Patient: sex M, age 58
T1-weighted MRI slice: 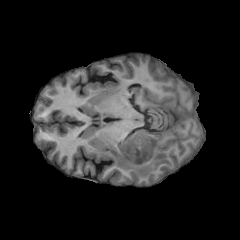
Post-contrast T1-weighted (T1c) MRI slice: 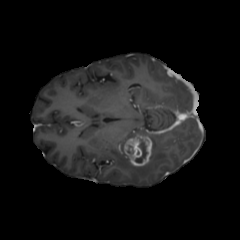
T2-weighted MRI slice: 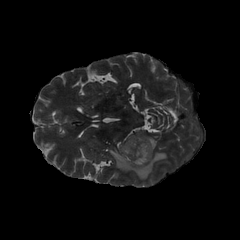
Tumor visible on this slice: yes
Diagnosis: Glioblastoma, IDH-wildtype
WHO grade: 4